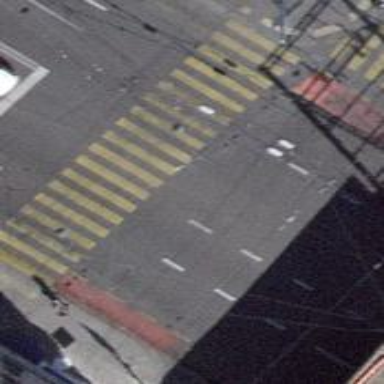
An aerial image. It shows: Crossing with traffic signals.